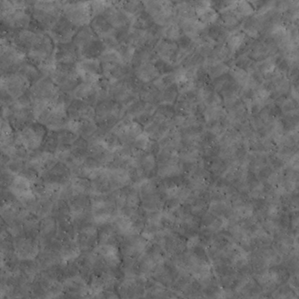
Label: non_frost